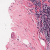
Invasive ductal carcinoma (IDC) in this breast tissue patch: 0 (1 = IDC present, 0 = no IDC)